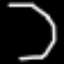
Label: octagon